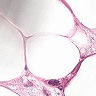
Metastatic tissue present: yes